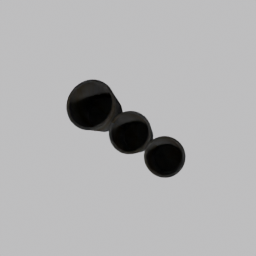
Label: decoration